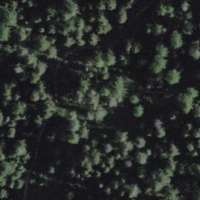
EUNIS habitat code: 43
Species observed at this site:
Dendrocopos major
Certhia familiaris
Sitta europaea
Lophophanes cristatus
Periparus ater